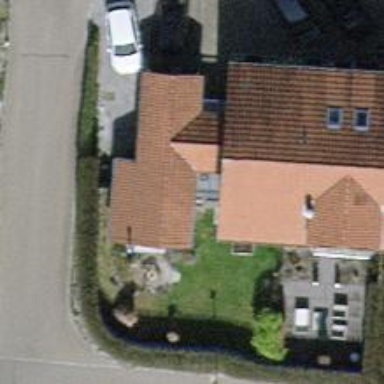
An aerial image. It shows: Semidetached house.